Question: 1. I start out with an imageView.image (a photo).
2. I submit (POST) the imageView.image to remote service (Microsoft face detection) for processing.
3. Remote service returns JSON of CGRect's for each detected face on the image.
4. I feed JSON into my UIView to draw the rectangles. I initiate my UIView with a frame of {0, 0, imageView.image.size.width, imageView.image.size.height}. <-- my thinking, a frame equivalent to the size of the imageView.image
5. Add my UIView as a subview of self.imageView OR self.view (tried both)
Rectangles are drawn but they do not appear correctly on the 'imageView.image'. That is, the CGRects generated for each of the faces are supposed to be relative to the image's coordinate space, as returned by the remote service but they appear off once I add my custom view.
I believe I may have a scaling issue of some sort as, if I divide each value in the CGRects / 2 (as a test) I can get an approximation but still off. The microsoft documentation states the detected faces are returned with rectangles indicating the location of faces in the image . Yet, aren't they being treated as points when drawing my path?
Also, shouldn't I be initiating my view with a frame equivalent to the 'imageView.image''s frame so that the view matches an identical coordinate space as the submitted image?
Here is a screenshot example of what it looks like if i try to scale down each CGRect by dividing them by 2.

I am new to iOS and broke away from the books to work on this as a self exercise. I can provide more code as needed. Thanks in advance for your insight!
### EDIT 1
I add a subview for each rectangle as I iterate over an array of face attributes which include the rectangle for each face via the following method, which gets called during '(void)viewDidAppear:(BOOL)animated'
'''
- (void)buildFaceRects {
// build an array of CGRect dicts off of JSON returned from analized image
NSMutableArray *array = [self analizeImage:self.imageView.image];
// enumerate over array using block - each obj in array represents one face
[array enumerateObjectsUsingBlock:^(id obj, NSUInteger idx, BOOL *stop) {
// build dictionary of rects and attributes for the face
NSDictionary *json = [NSDictionary dictionaryWithObjectsAndKeys:obj[@"attributes"], @"attributes", obj[@"faceId"], @"faceId", obj[@"faceRectangle"], @"faceRectangle", nil];
// initiate face model object with dictionary
ZGCFace *face = [[ZGCFace alloc] initWithJSON:json];
NSLog(@"%@", face.faceId);
NSLog(@"%d", face.age);
NSLog(@"%@", face.gender);
NSLog(@"%f", face.faceRect.origin.x);
NSLog(@"%f", face.faceRect.origin.y);
NSLog(@"%f", face.faceRect.size.height);
NSLog(@"%f", face.faceRect.size.width);
// define frame for subview containing face rectangle
CGRect imageRect = CGRectMake(0, 0, self.imageView.image.size.width, self.imageView.image.size.height);
// initiate rectange subview with face info
ZGCFaceRectView *faceRect = [[ZGCFaceRectView alloc] initWithFace:face frame:imageRect];
// add view as subview of imageview (?)
[self.imageView addSubview:faceRect];
}];
}
'''
'''
/* Image info */
UIImageView *iv = self.imageView;
UIImage *img = iv.image;
CGImageRef CGimg = img.CGImage;
// Bitmap dimensions [pixels]
NSUInteger imgWidth = CGImageGetWidth(CGimg);
NSUInteger imgHeight = CGImageGetHeight(CGimg);
NSLog(@"Image dimensions: %lux%lu", imgWidth, imgHeight);
// Image size pixels (size * scale)
CGSize imgSizeInPixels = CGSizeMake(img.size.width * img.scale, img.size.height * img.scale);
NSLog(@"image size in Pixels: %fx%f", imgSizeInPixels.width, imgSizeInPixels.height);
// Image size points
CGSize imgSizeInPoints = img.size;
NSLog(@"image size in Points: %fx%f", imgSizeInPoints.width, imgSizeInPoints.height);
// Calculate Image frame (within imgview) with a contentMode of UIViewContentModeScaleAspectFit
CGFloat imgScale = fminf(CGRectGetWidth(iv.bounds)/imgSizeInPoints.width, CGRectGetHeight(iv.bounds)/imgSizeInPoints.height);
CGSize scaledImgSize = CGSizeMake(imgSizeInPoints.width * imgScale, imgSizeInPoints.height * imgScale);
CGRect imgFrame = CGRectMake(roundf(0.5f*(CGRectGetWidth(iv.bounds)-scaledImgSize.width)), roundf(0.5f*(CGRectGetHeight(iv.bounds)-scaledImgSize.height)), roundf(scaledImgSize.width), roundf(scaledImgSize.height));
// initiate rectange subview with face info
ZGCFaceRectView *faceRect = [[ZGCFaceRectView alloc] initWithFace:face frame:imgFrame];
// add view as subview of image view
[iv addSubview:faceRect];
}];
'''
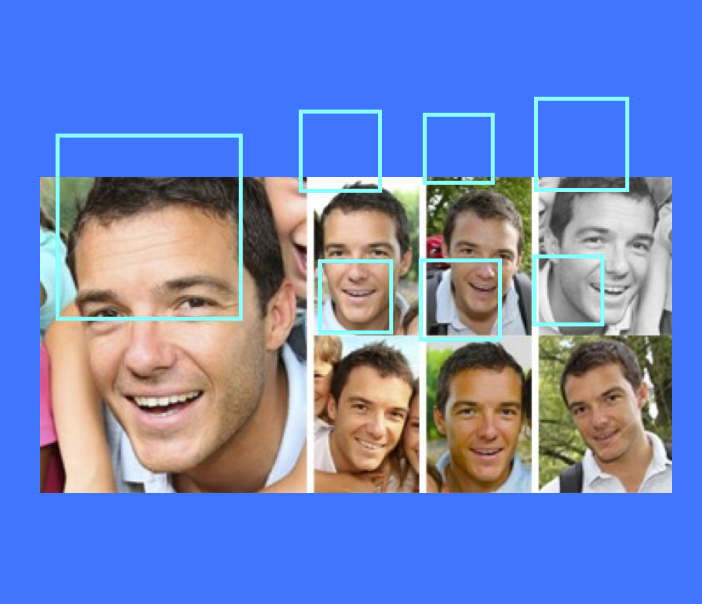
Answer: We've got several problems :
1. Microsoft returns pixel and iOS uses points. The difference between them is just about screen dimension. For instance on an iPhone 5 : 1 pt = 2 px and on an 3GS 1px = 1 pt. Look at the iOS documentation for more informations.
2. The frame of your UIImageView is not the image frame. When Microsofts returns the frame of a face, it returns it in the frame of the image and not in the frame of the UIImageView. So we've got a problem of coordinates system.
3. Be careful about time if you use Autolayout. The frame of a view set by constraints is not the same when ViewDidLoad: is called than when you see it on the screen.
Solution :
I'm just a read-only Objective C developer so I can't give you code. I could in Swift but it's not necessary.
1. Convert pixels into points. That's easy : use ratio.
2. Define the frame of a face using what you did. Then you have to move the coordinates you determined from the image frame coordinates system to the UIImageView coordinates system. That's less easy. It depends on the contentMode of your UIImageView. But I quickly find informations about it on the Internet.
3. If you use AutoLayout, add the frame of the face when AutoLayout finishes to calculate the layouts. So when ViewDidLayoutSubview: is called. Or, that's better, use constraints to set your frame in the UIImageView.
I hope to be clear enough.
Some links :
1. iOS Drawing Concepts
2. Displayed Image Frame In UIImageView